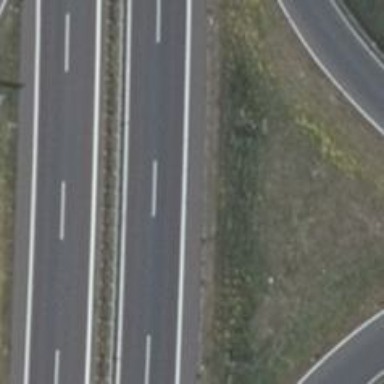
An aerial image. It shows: Asphalt trunk motorway.